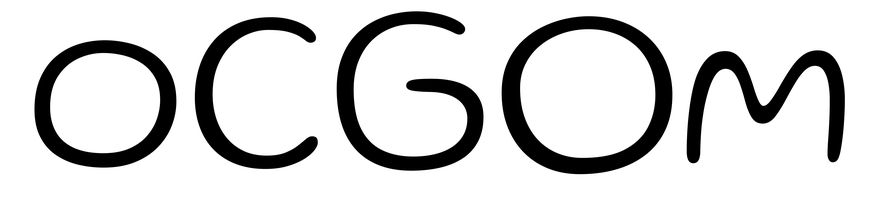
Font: Gluten_ExtraLight